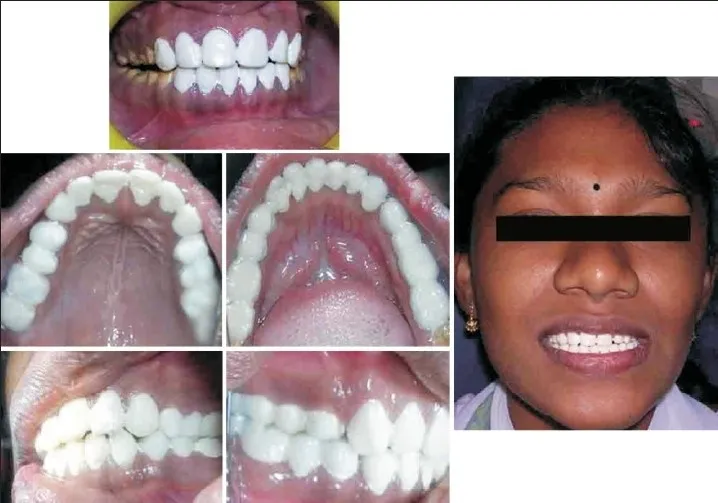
Temporarization (case D).
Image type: medical_photograph (oral_photograph)